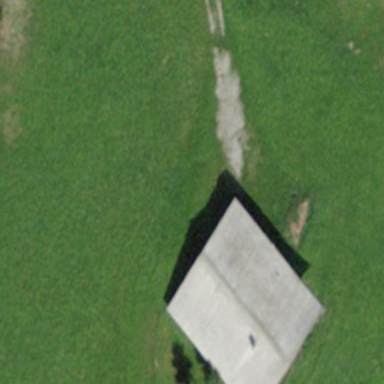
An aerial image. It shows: Farm building.